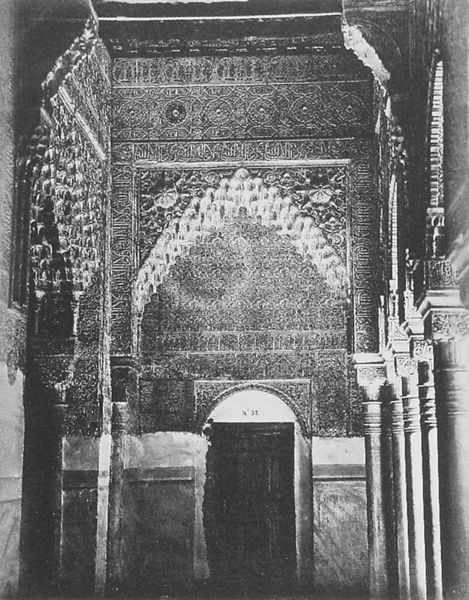
Titel: Alhambra, Grenade, Cour des Lions
Künstler: Charles Clifford
Schlagwörter: dunkel, gemälde, schatten, weiß, fenster, grau, hell, licht, marmor, schwarz, säule, säulen, tür, gebäude, muster, ornament, wand, architektur, stein, innenraum, kirche, decke, kreis, rund, relief, schrift, bogen, mauer, dekor, verzierung, stuck, hoch, foto, fotografie, photographie, eingang, gang, kloster, orient, orientalisch, schwarzweiß, kreise, kapitelle, kapitell, photo, arabisch, grab, mittelalter, kreuzgang, schriftband, maurisch, muslimisch, islamisch, alhambra, granada, tühre